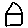
Label: house